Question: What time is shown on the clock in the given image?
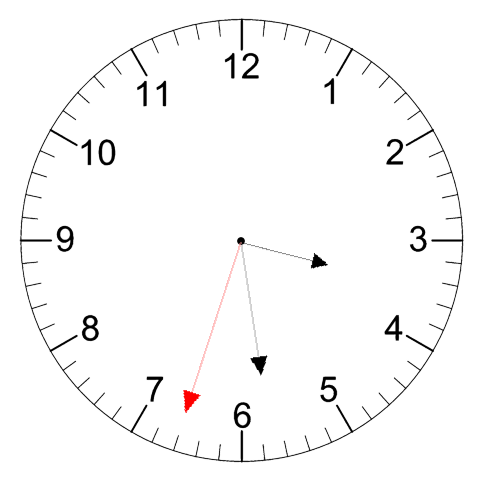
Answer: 03:28:33